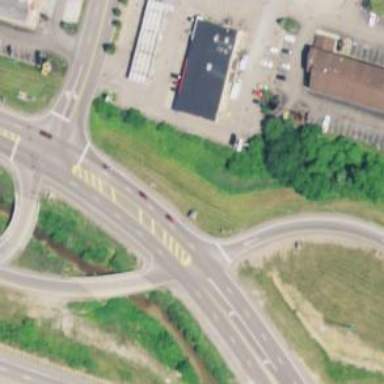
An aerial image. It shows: Road with stop sign.